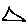
Label: triangle